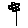
Label: flower